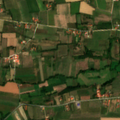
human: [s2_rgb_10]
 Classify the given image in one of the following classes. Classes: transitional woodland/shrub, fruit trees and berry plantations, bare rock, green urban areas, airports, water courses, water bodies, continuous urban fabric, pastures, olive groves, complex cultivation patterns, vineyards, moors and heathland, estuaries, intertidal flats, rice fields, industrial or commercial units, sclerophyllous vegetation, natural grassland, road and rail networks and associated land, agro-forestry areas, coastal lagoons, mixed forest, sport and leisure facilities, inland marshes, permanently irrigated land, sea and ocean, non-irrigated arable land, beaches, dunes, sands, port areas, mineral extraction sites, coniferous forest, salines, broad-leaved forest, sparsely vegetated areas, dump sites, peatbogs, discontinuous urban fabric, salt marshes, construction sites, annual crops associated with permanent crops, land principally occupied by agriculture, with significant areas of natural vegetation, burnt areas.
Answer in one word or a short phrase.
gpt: non-irrigated arable land, complex cultivation patterns, land principally occupied by agriculture, with significant areas of natural vegetation